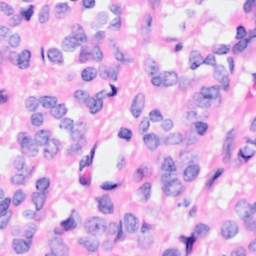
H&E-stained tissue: Breast